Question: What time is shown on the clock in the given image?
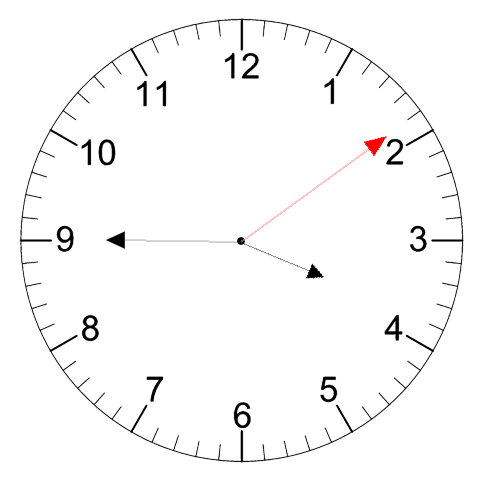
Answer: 03:45:09